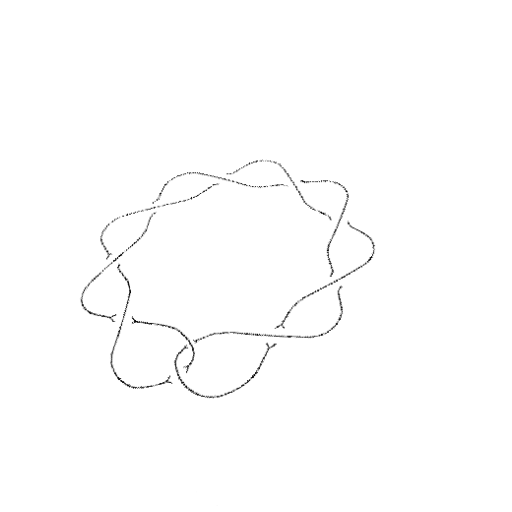
Crossing number: 10